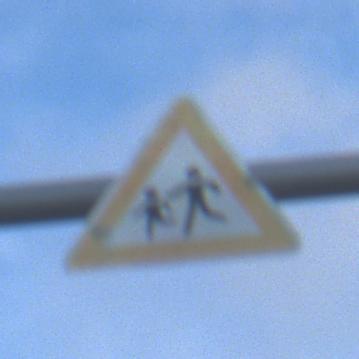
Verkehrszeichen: KinderRechts
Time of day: SunriseSunset
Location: Outdoor (Suburban)
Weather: PartlyCloudy
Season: NotSpecified
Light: Natural